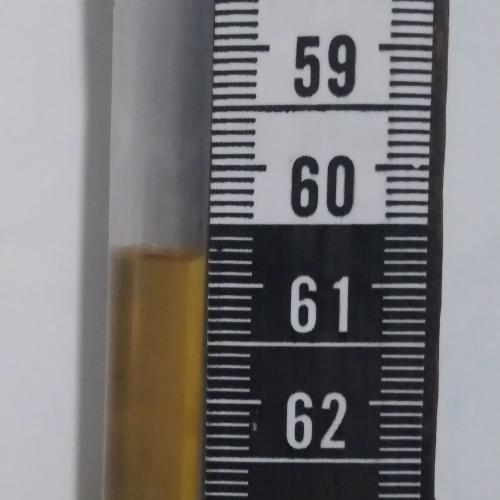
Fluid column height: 60.8 cm